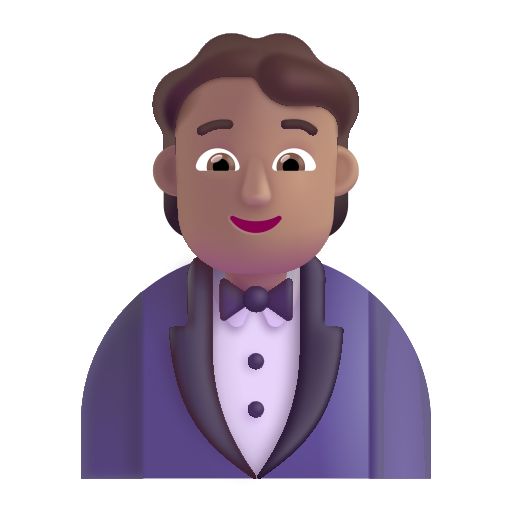
person in tuxedo color